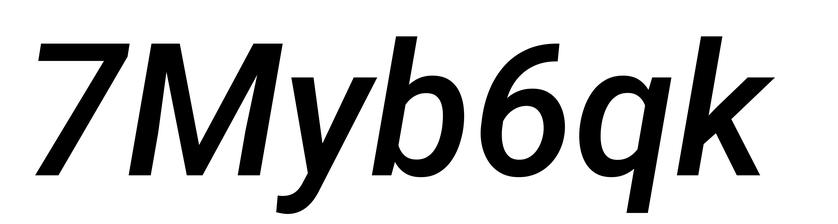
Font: Roboto-Italic_Medium_Italic